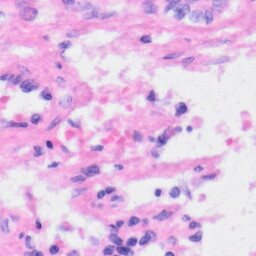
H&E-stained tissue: Liver